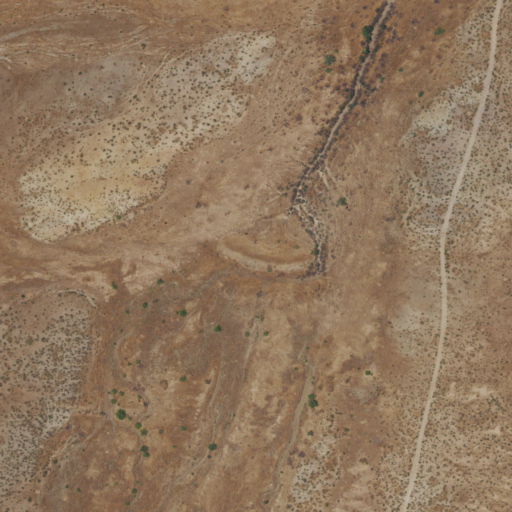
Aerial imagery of valley in New Mexico named Aberdeen Draw containing grassland and shrub